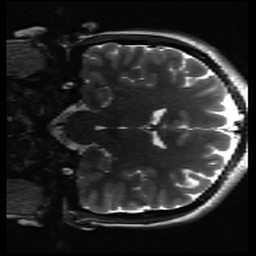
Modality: inplaneT2
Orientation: coronal